Question: I have a sample solution that has a different "test" icon on one of the test projects, but not on the other two.

I thought that maybe the project type guid was different on this project, but in the solution file they all have the same project type (C#)
'''
Project("{FAE04EC0-301F-11D3-BF4B-00C04F79EFBC}") = "DomainModel.Tests", "DomainModel.Tests\DomainModel.Tests.csproj", "{61A4733D-4C5B-4705-98CB-8048751BBEFA}"
EndProject
Project("{FAE04EC0-301F-11D3-BF4B-00C04F79EFBC}") = "Extensions.Tests", "Extensions.Tests\Extensions.Tests.csproj", "{1D6AA1C5-1FEC-44E4-9258-ACF84A20353C}"
EndProject
Project("{FAE04EC0-301F-11D3-BF4B-00C04F79EFBC}") = "Repository.Tests", "Repository.Tests\Repository.Tests.csproj", "{248434B7-3690-4705-85F0-66B765AEB431}"
EndProject
'''
And in each project file they have idential project types (Test and C#)
'''
<ProjectTypeGuids>{3AC096D0-A1C2-E12C-1390-A8335801FDAB};{FAE04EC0-301F-11D3-BF4B-00C04F79EFBC}</ProjectTypeGuids>
'''
Why does DomainModel.Tests have the correct test icon, but Extensions.Tests and Repository.Tests have a plain C# library icon?
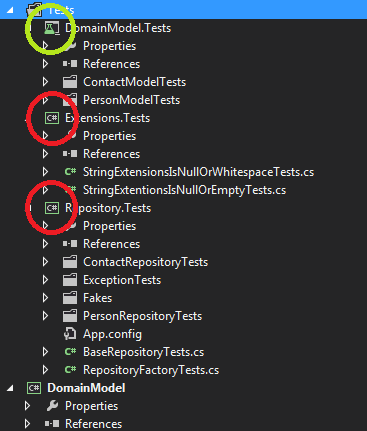
Answer: This can also happen in VS2013 when starting with a class library project and then adding test classes from there.
Adding the following child node to the main PropertyGroup node in the project file fixes the icon in this case:
'''
<ProjectTypeGuids>{3AC096D0-A1C2-E12C-1390-A8335801FDAB};{FAE04EC0-301F-11D3-BF4B-00C04F79EFBC}</ProjectTypeGuids>
'''